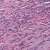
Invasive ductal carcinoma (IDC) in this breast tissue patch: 1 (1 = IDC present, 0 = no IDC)